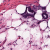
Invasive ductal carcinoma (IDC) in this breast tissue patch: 0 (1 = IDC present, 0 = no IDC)